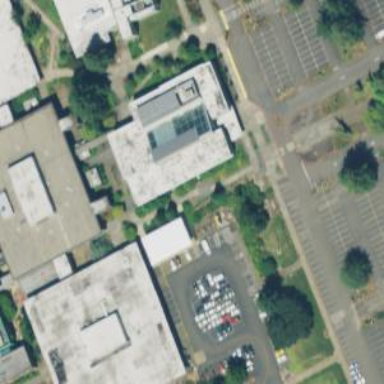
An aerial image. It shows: College building.